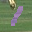
Label: 1